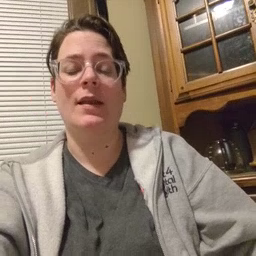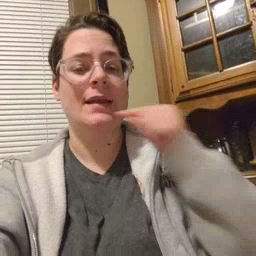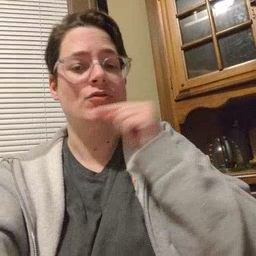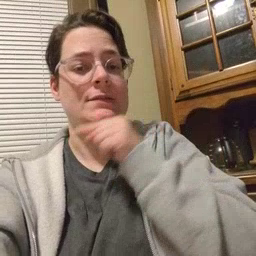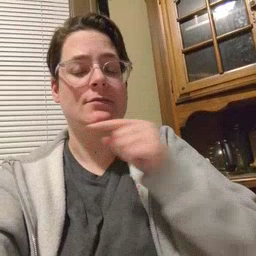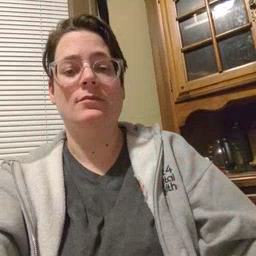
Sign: carrot